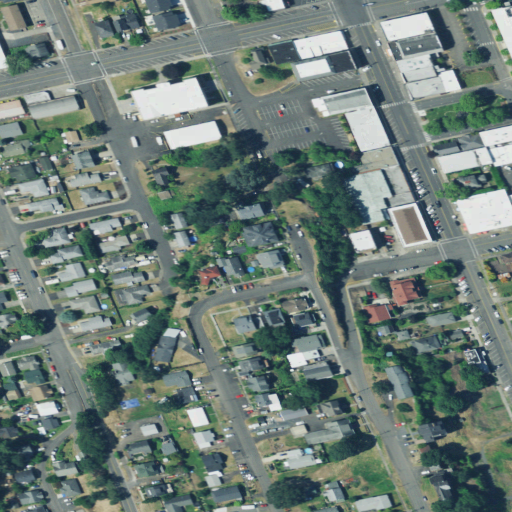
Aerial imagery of mountain in Oregon named Nob Hill containing medium intensity development, high intensity development, and low intensity development